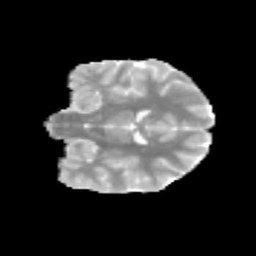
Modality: MD
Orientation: coronal
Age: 12
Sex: male
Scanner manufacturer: siemens
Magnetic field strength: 3 T
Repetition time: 3.8 s
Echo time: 0.07 s